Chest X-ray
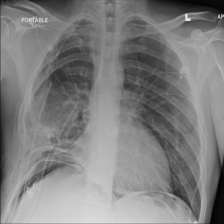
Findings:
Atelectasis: positive
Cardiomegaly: negative
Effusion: negative
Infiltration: negative
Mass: negative
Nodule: negative
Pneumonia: negative
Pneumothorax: negative
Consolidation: negative
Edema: negative
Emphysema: negative
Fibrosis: negative
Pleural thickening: negative
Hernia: negative